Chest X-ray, PA view. Patient: 50 years old, sex F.
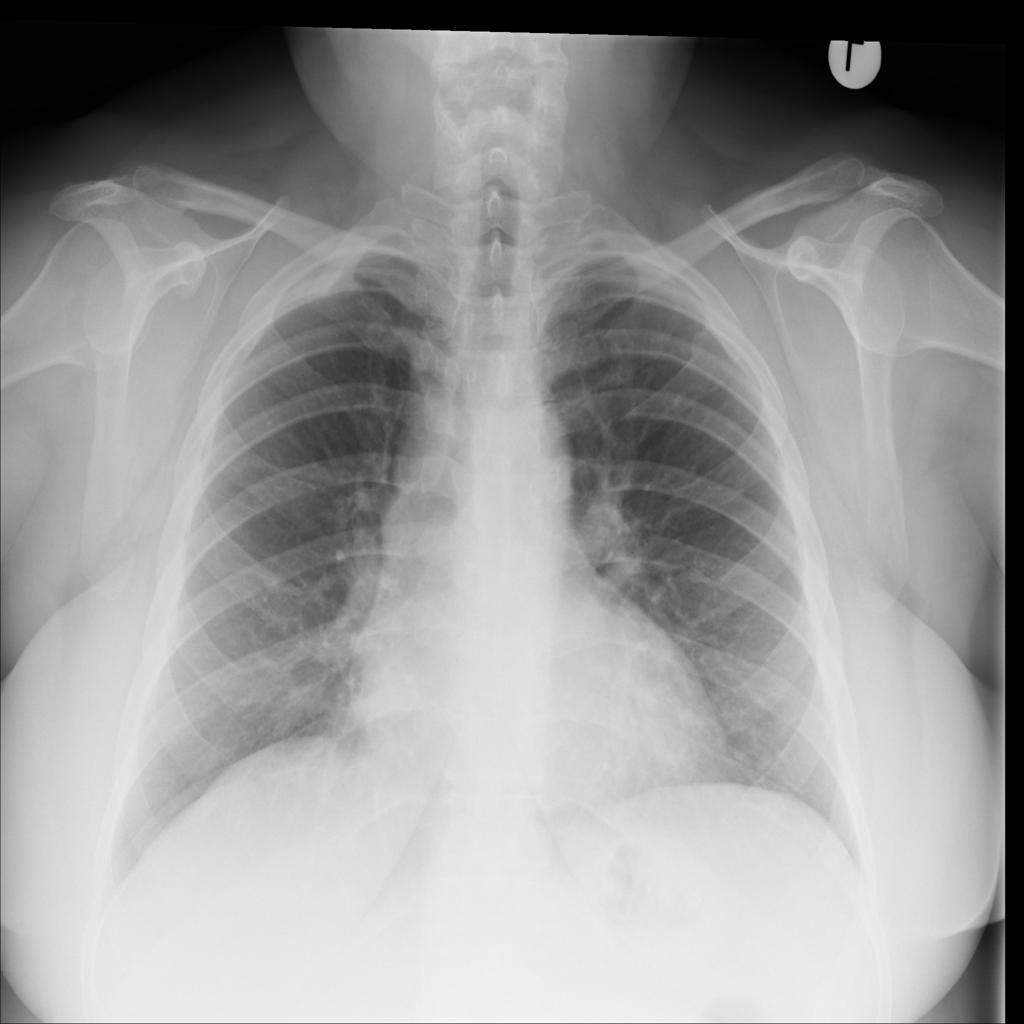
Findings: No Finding